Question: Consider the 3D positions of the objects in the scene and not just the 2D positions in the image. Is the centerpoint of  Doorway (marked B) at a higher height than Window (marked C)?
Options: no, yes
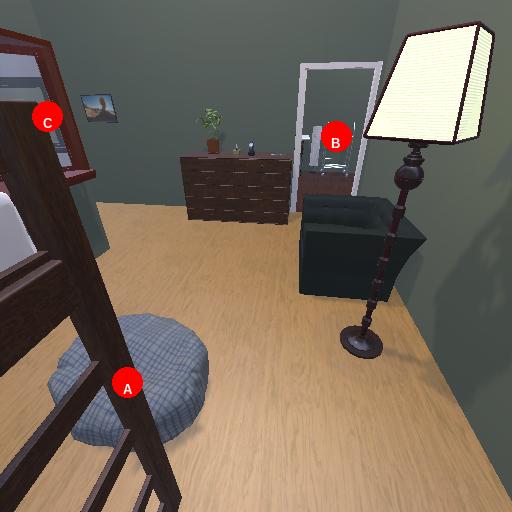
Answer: no